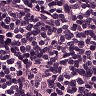
Metastatic tissue present: no